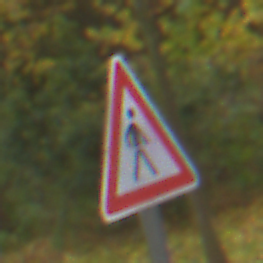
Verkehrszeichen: FussgaengerLinks
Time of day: Midday
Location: Outdoor (Nature)
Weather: Overcast
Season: Autumn
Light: Natural